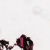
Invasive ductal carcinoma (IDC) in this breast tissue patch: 0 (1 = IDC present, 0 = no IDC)